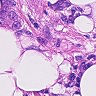
Metastatic tissue present: yes